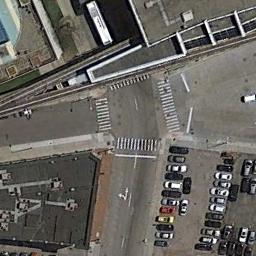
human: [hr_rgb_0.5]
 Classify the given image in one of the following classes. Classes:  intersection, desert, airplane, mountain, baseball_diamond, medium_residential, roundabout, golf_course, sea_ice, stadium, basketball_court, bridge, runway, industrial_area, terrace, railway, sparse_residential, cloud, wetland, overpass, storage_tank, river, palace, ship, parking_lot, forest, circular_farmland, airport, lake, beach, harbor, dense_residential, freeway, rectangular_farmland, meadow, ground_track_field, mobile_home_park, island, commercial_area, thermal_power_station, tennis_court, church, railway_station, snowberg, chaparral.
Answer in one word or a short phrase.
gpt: intersection